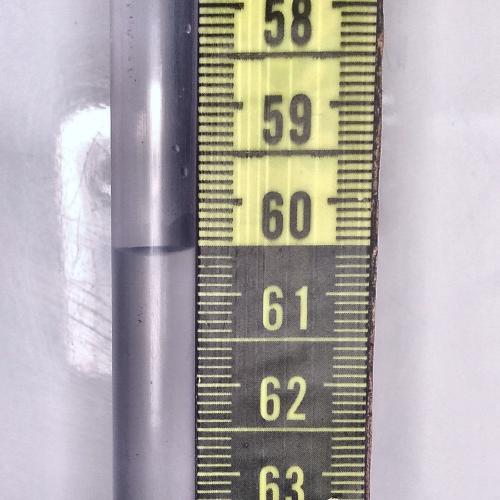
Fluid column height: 60.5 cm